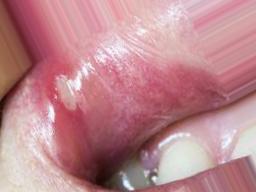
Condition: Mouth Ulcer